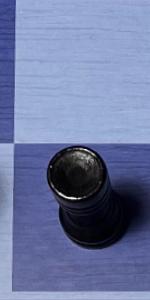
Label: Rook_Black